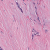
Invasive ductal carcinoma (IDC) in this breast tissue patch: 1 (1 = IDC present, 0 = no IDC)